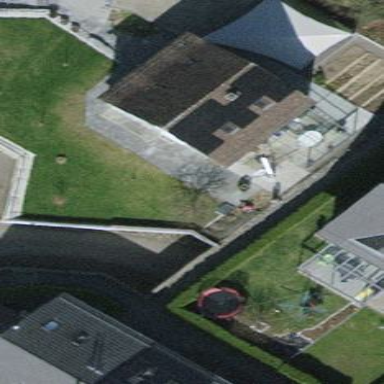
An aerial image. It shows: Detached building with tile roof.